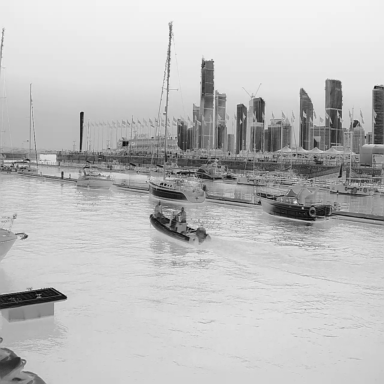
There are five sailboats in the infrared image.